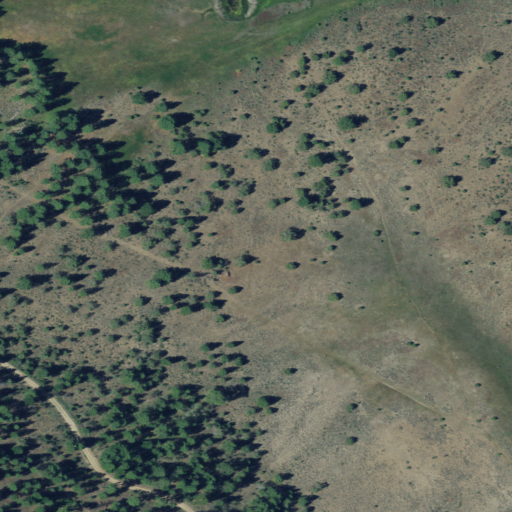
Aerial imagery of plain(s) in Oregon named Sage Hen Flat containing shrub, evergreen forest, and herbaceous wetlands